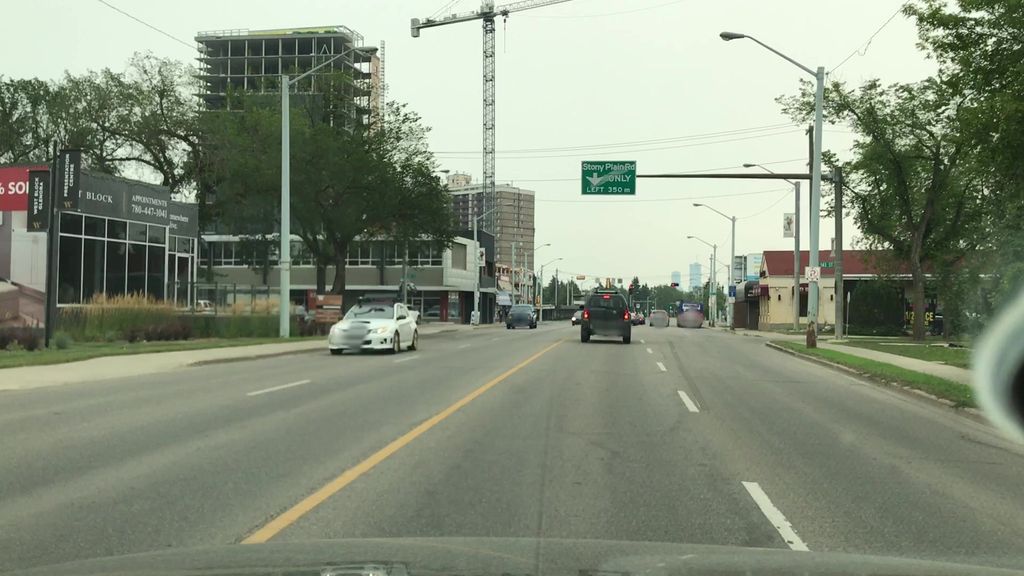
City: edmonton